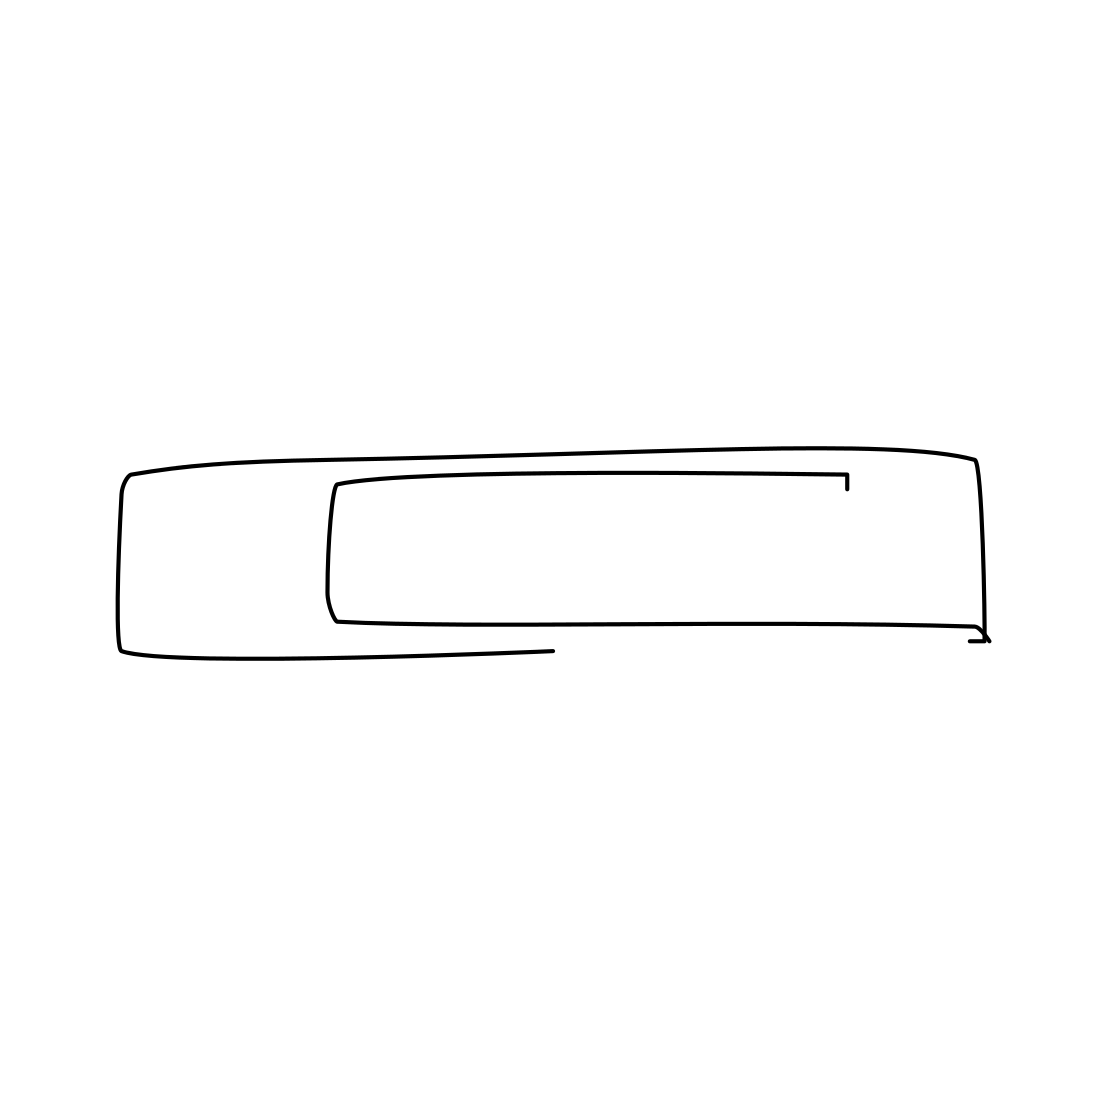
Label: paper clip